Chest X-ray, PA view. Patient: 14 years old, sex M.
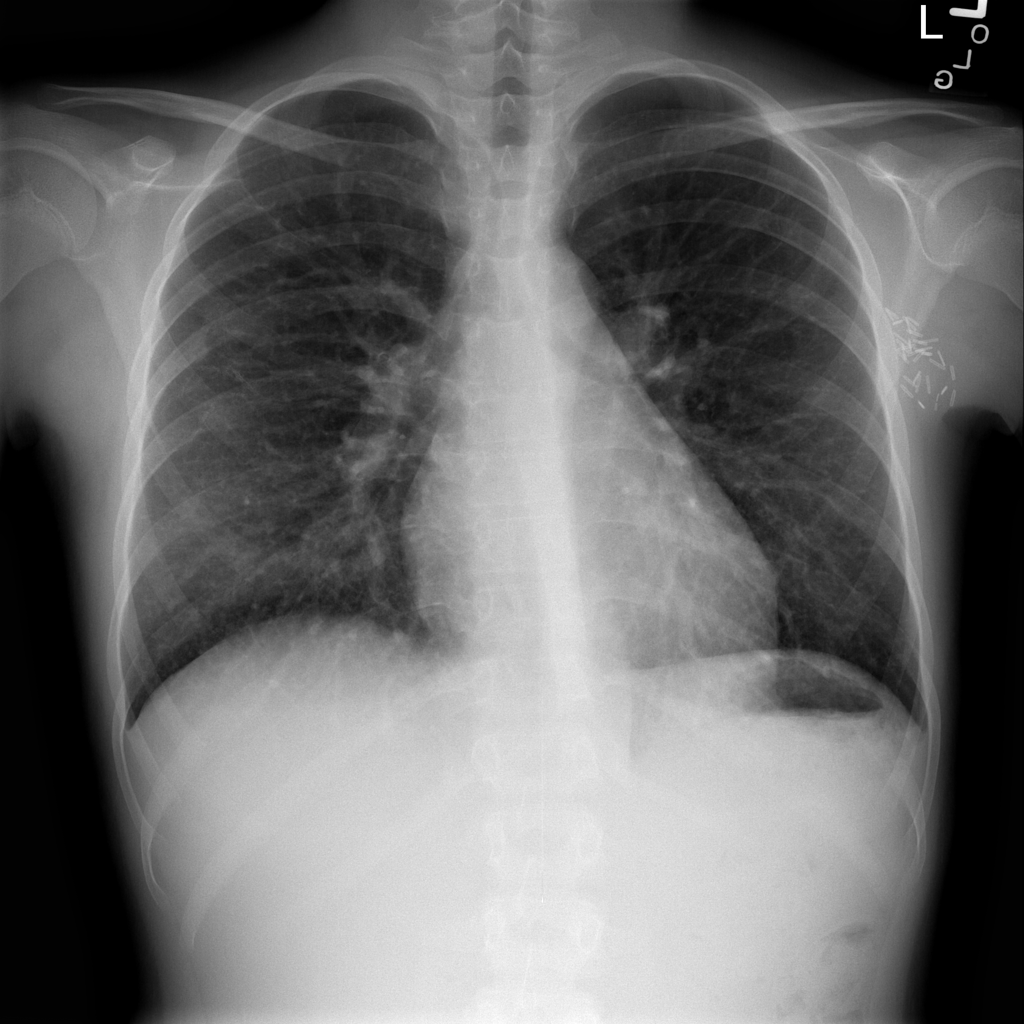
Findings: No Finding